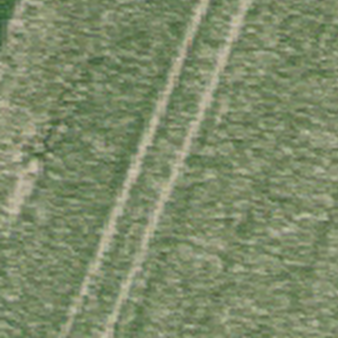
Label: other